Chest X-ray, PA view. Patient: 45 years old, sex M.
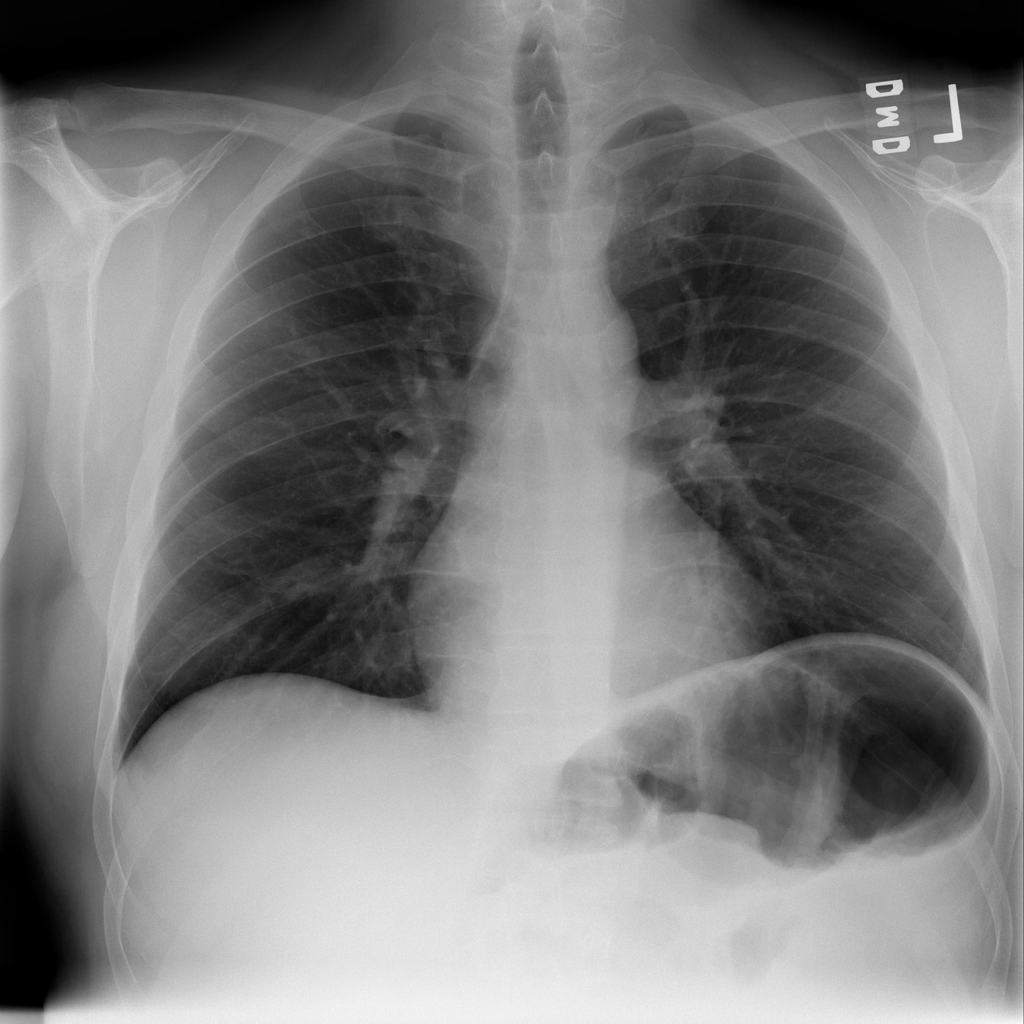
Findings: No Finding